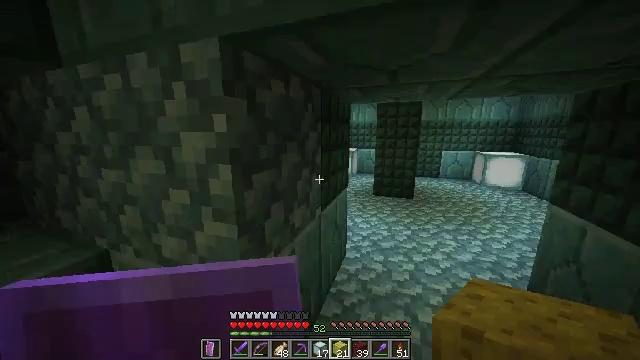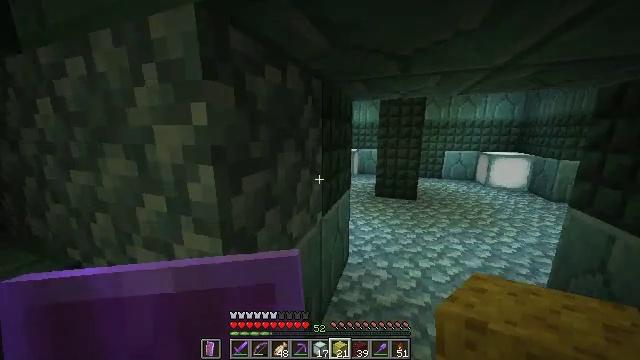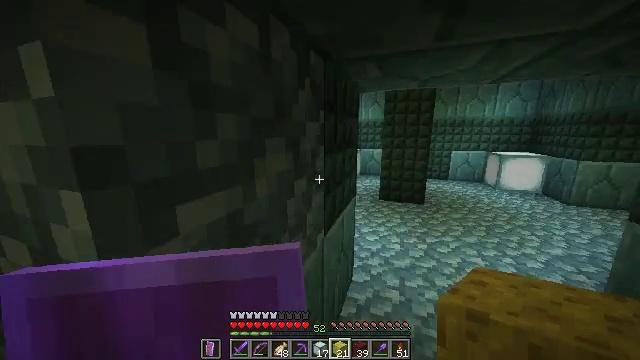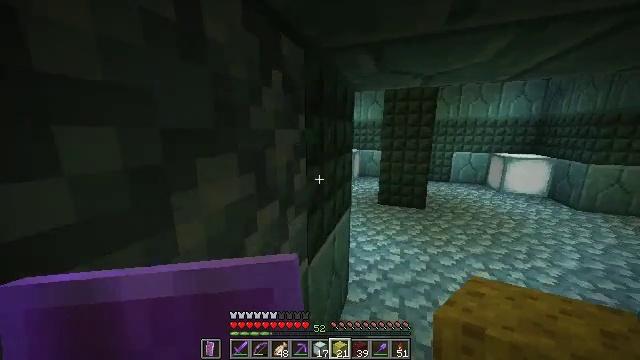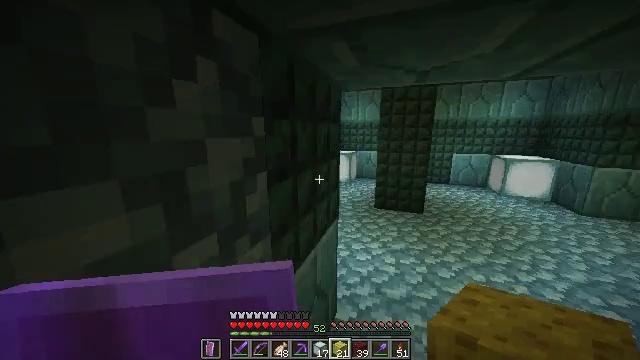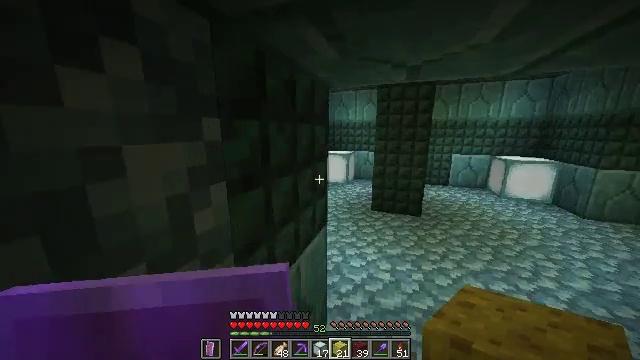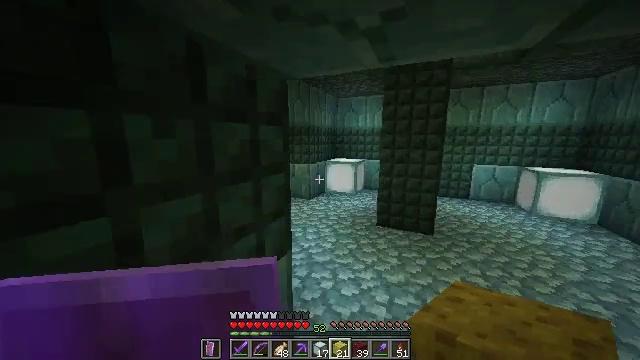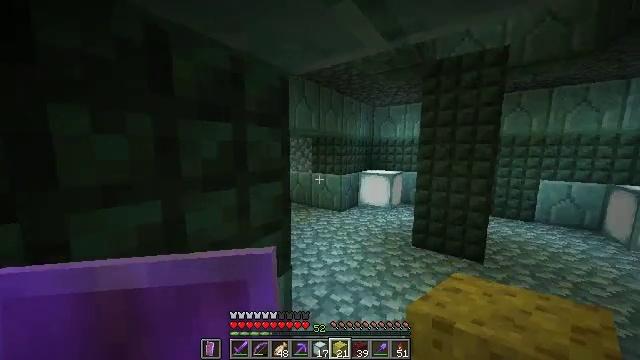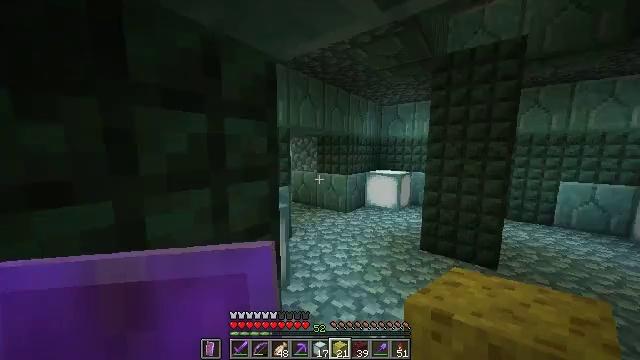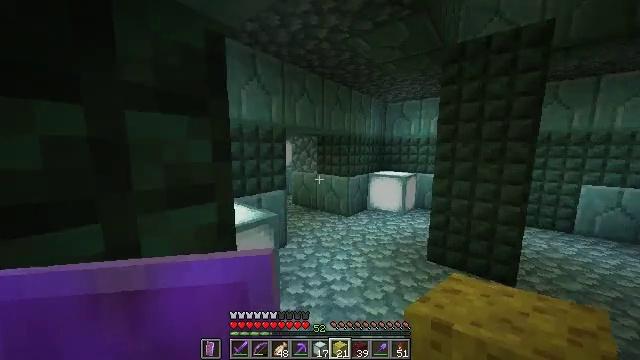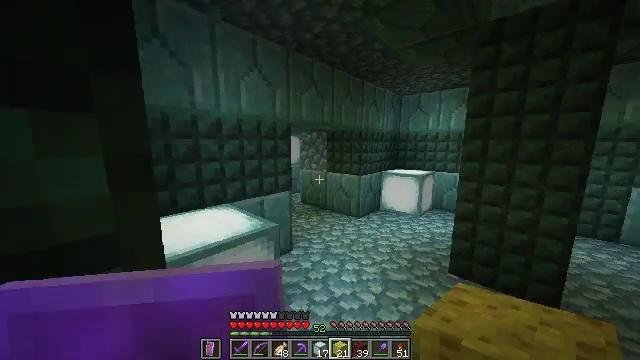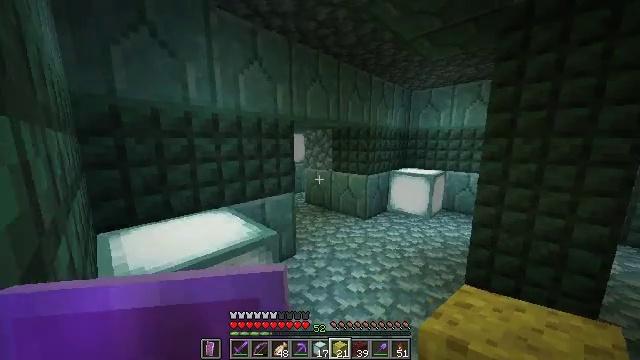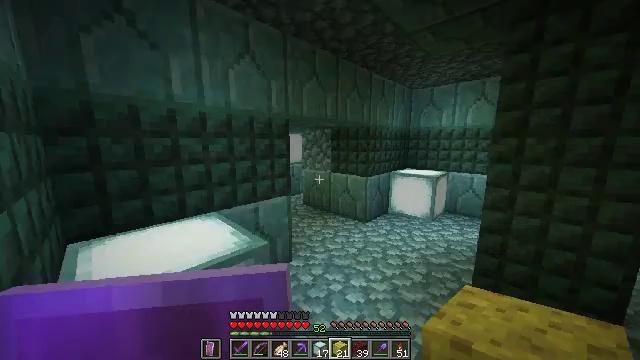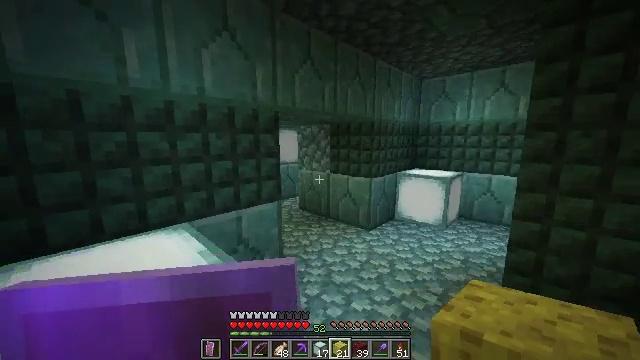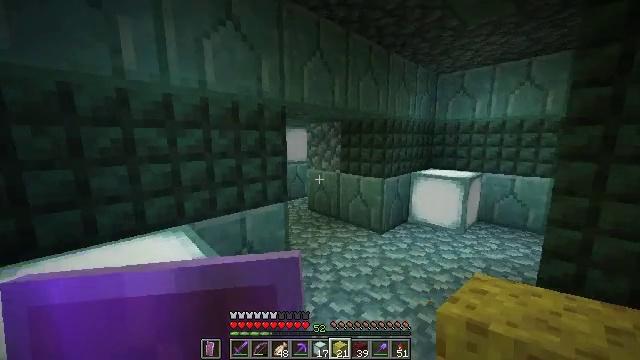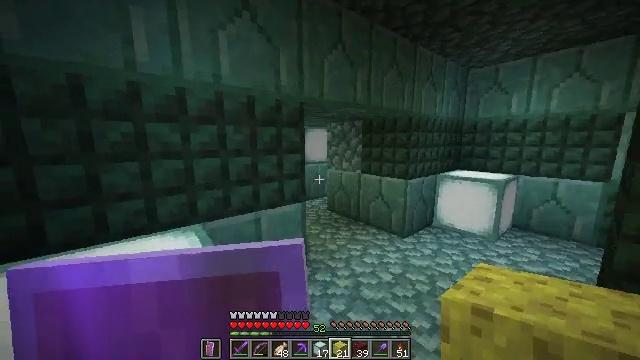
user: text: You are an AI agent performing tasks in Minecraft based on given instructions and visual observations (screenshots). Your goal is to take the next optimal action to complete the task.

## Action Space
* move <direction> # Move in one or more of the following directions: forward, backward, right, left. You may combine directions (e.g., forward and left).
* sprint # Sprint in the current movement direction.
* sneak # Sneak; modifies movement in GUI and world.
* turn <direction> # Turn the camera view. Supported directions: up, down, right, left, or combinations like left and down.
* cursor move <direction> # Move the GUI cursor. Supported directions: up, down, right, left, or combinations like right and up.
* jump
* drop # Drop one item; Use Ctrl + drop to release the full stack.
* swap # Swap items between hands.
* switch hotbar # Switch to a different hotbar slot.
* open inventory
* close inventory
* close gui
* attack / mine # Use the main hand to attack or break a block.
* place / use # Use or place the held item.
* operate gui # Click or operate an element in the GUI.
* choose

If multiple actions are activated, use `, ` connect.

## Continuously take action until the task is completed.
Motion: motion action
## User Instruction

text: Make a sea lantern with prismarine crystals and shards.
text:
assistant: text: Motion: move forward, sprint
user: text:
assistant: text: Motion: move forward, sprint
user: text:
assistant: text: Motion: move forward and move right, sprint
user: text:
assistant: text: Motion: move forward and move right, sprint
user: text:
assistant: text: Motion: move forward and move right, sprint
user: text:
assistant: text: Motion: move forward and move right, sprint, turn left and up
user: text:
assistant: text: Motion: move forward and move right, sprint, turn left and up
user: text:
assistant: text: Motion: move forward, sprint, turn left
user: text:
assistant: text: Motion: move forward, sprint, turn left
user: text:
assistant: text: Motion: move forward, sprint, turn left and down
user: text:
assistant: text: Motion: move forward, sprint, turn left
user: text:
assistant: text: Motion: move forward, sprint
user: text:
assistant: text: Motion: move forward, sprint
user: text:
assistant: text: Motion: move forward, sprint, turn left
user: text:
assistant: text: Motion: move forward, sprint, turn left
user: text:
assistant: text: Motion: move forward, sprint, turn left
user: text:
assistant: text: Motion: move forward and move right, sprint, turn left
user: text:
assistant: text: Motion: move forward and move right, sprint, turn left
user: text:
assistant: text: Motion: move forward and move right, sprint, turn left
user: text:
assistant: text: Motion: move forward and move right, sprint, turn left
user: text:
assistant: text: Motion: move forward and move right, sprint, turn left
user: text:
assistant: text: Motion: move forward and move right, sprint, turn left
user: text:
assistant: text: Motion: move forward, sprint
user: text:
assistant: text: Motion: move forward, sprint
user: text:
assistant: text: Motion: move forward, sprint
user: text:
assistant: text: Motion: move forward, sprint
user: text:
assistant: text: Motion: move forward, sprint, turn left
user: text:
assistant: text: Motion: move forward, sprint
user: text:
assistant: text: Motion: move forward, sprint
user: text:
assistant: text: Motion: move forward, sprint